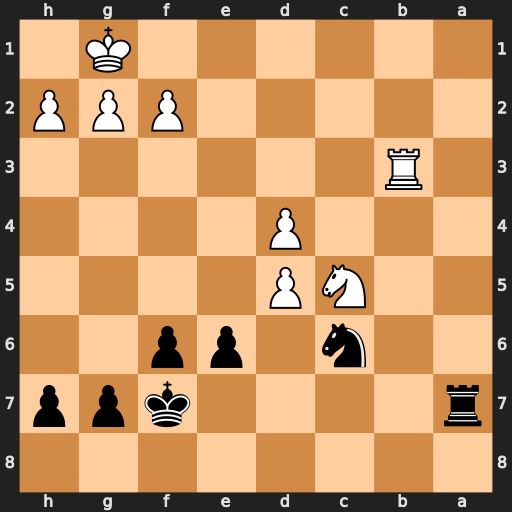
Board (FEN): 8/r4kpp/2n1pp2/2NP4/3P4/1R6/5PPP/6K1
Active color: b
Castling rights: -
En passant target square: -
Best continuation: Ra1+ Rb1 Rxb1#